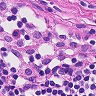
Metastatic tissue present: no